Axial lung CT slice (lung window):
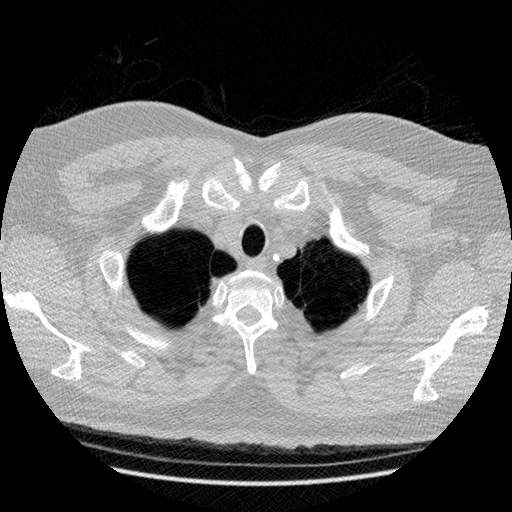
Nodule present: no